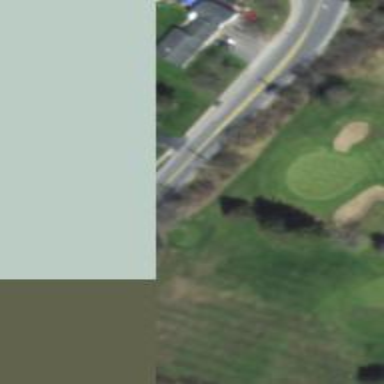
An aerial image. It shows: Golf tee on grassy land.